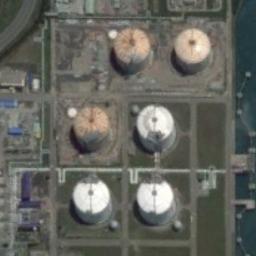
Label: storage tanks